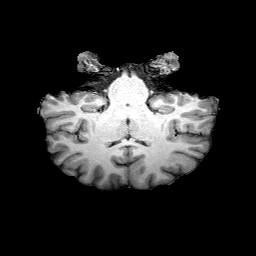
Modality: T1w
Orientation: sagittal
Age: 24
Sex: male
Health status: healthy